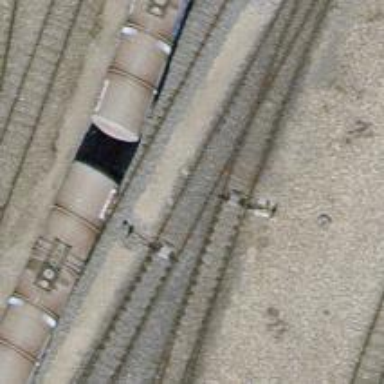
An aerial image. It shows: Railway switch.